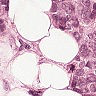
Metastatic tissue present: yes